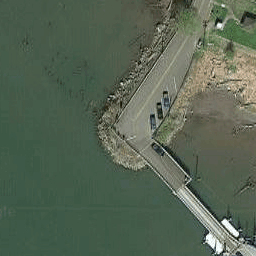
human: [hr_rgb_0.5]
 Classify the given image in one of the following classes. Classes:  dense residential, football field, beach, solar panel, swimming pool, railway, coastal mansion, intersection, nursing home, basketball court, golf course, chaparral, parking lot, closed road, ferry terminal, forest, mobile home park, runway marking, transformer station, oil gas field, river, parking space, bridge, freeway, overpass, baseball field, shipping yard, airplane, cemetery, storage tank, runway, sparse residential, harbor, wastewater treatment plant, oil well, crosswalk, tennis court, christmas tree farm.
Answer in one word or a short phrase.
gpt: ferry terminal